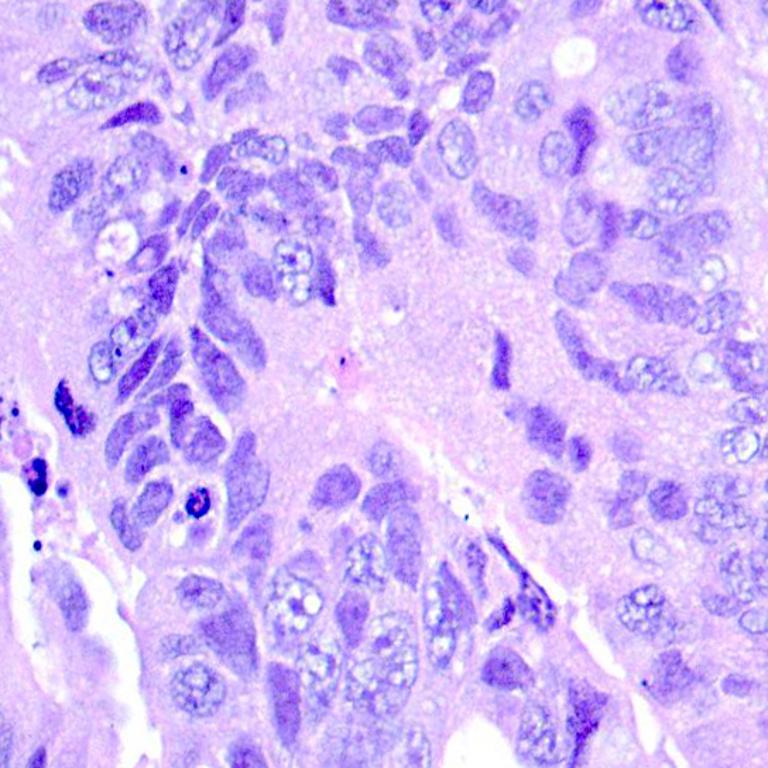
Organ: colon
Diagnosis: adenocarcinomas